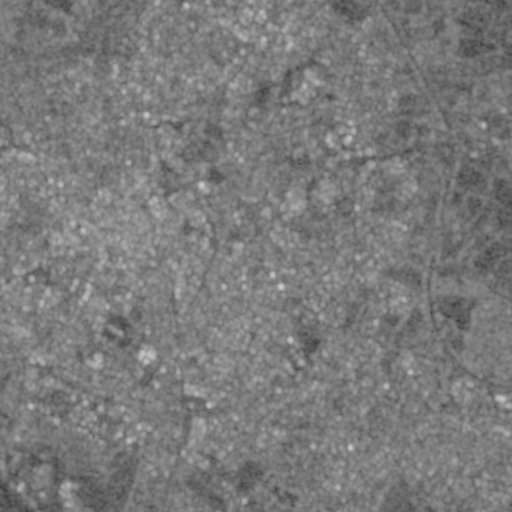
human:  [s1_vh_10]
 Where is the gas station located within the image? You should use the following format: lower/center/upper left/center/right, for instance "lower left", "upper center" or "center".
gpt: The gas station is located in the lower center of the image.
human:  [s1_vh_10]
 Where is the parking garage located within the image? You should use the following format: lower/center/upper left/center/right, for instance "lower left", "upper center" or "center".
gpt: The parking garage is located in the lower center of the image.
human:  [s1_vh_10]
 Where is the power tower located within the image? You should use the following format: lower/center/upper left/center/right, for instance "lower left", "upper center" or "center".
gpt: The power tower is located in the right of the image.
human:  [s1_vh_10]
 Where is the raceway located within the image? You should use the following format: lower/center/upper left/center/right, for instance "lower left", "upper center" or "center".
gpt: The raceway is located in the upper right of the image.
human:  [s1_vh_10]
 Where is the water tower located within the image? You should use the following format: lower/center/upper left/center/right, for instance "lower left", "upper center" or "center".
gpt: The water tower is located in the center of the image.
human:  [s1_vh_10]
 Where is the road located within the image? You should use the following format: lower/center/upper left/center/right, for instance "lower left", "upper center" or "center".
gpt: There is no road in the image.

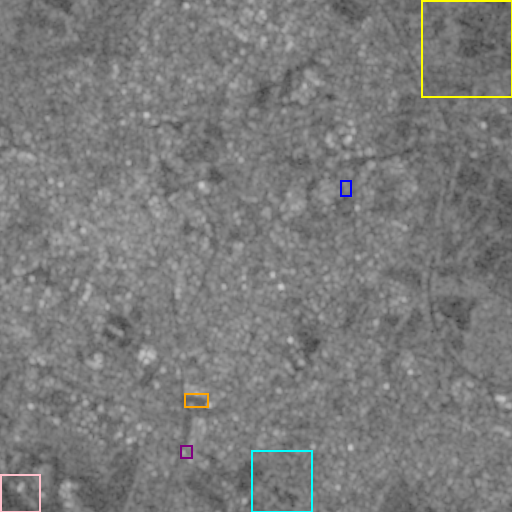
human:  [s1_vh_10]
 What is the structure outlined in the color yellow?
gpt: The structure outlined in yellow is a crop field.
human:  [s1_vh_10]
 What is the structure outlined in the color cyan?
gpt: The structure outlined in cyan is a park.
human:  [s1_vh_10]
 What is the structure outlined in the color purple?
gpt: The structure outlined in purple is a parking garage.
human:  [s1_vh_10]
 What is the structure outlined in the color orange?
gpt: The structure outlined in orange is a parking lot.
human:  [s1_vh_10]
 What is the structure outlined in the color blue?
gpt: The structure outlined in blue is a power substation.
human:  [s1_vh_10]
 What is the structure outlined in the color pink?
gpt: The structure outlined in pink is a track.
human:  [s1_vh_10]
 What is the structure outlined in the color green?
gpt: There is no green outline.